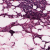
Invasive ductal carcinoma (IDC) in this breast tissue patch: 0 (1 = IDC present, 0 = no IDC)